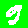
Digit: 9